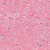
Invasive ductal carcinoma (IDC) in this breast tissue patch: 0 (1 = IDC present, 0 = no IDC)